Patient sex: F
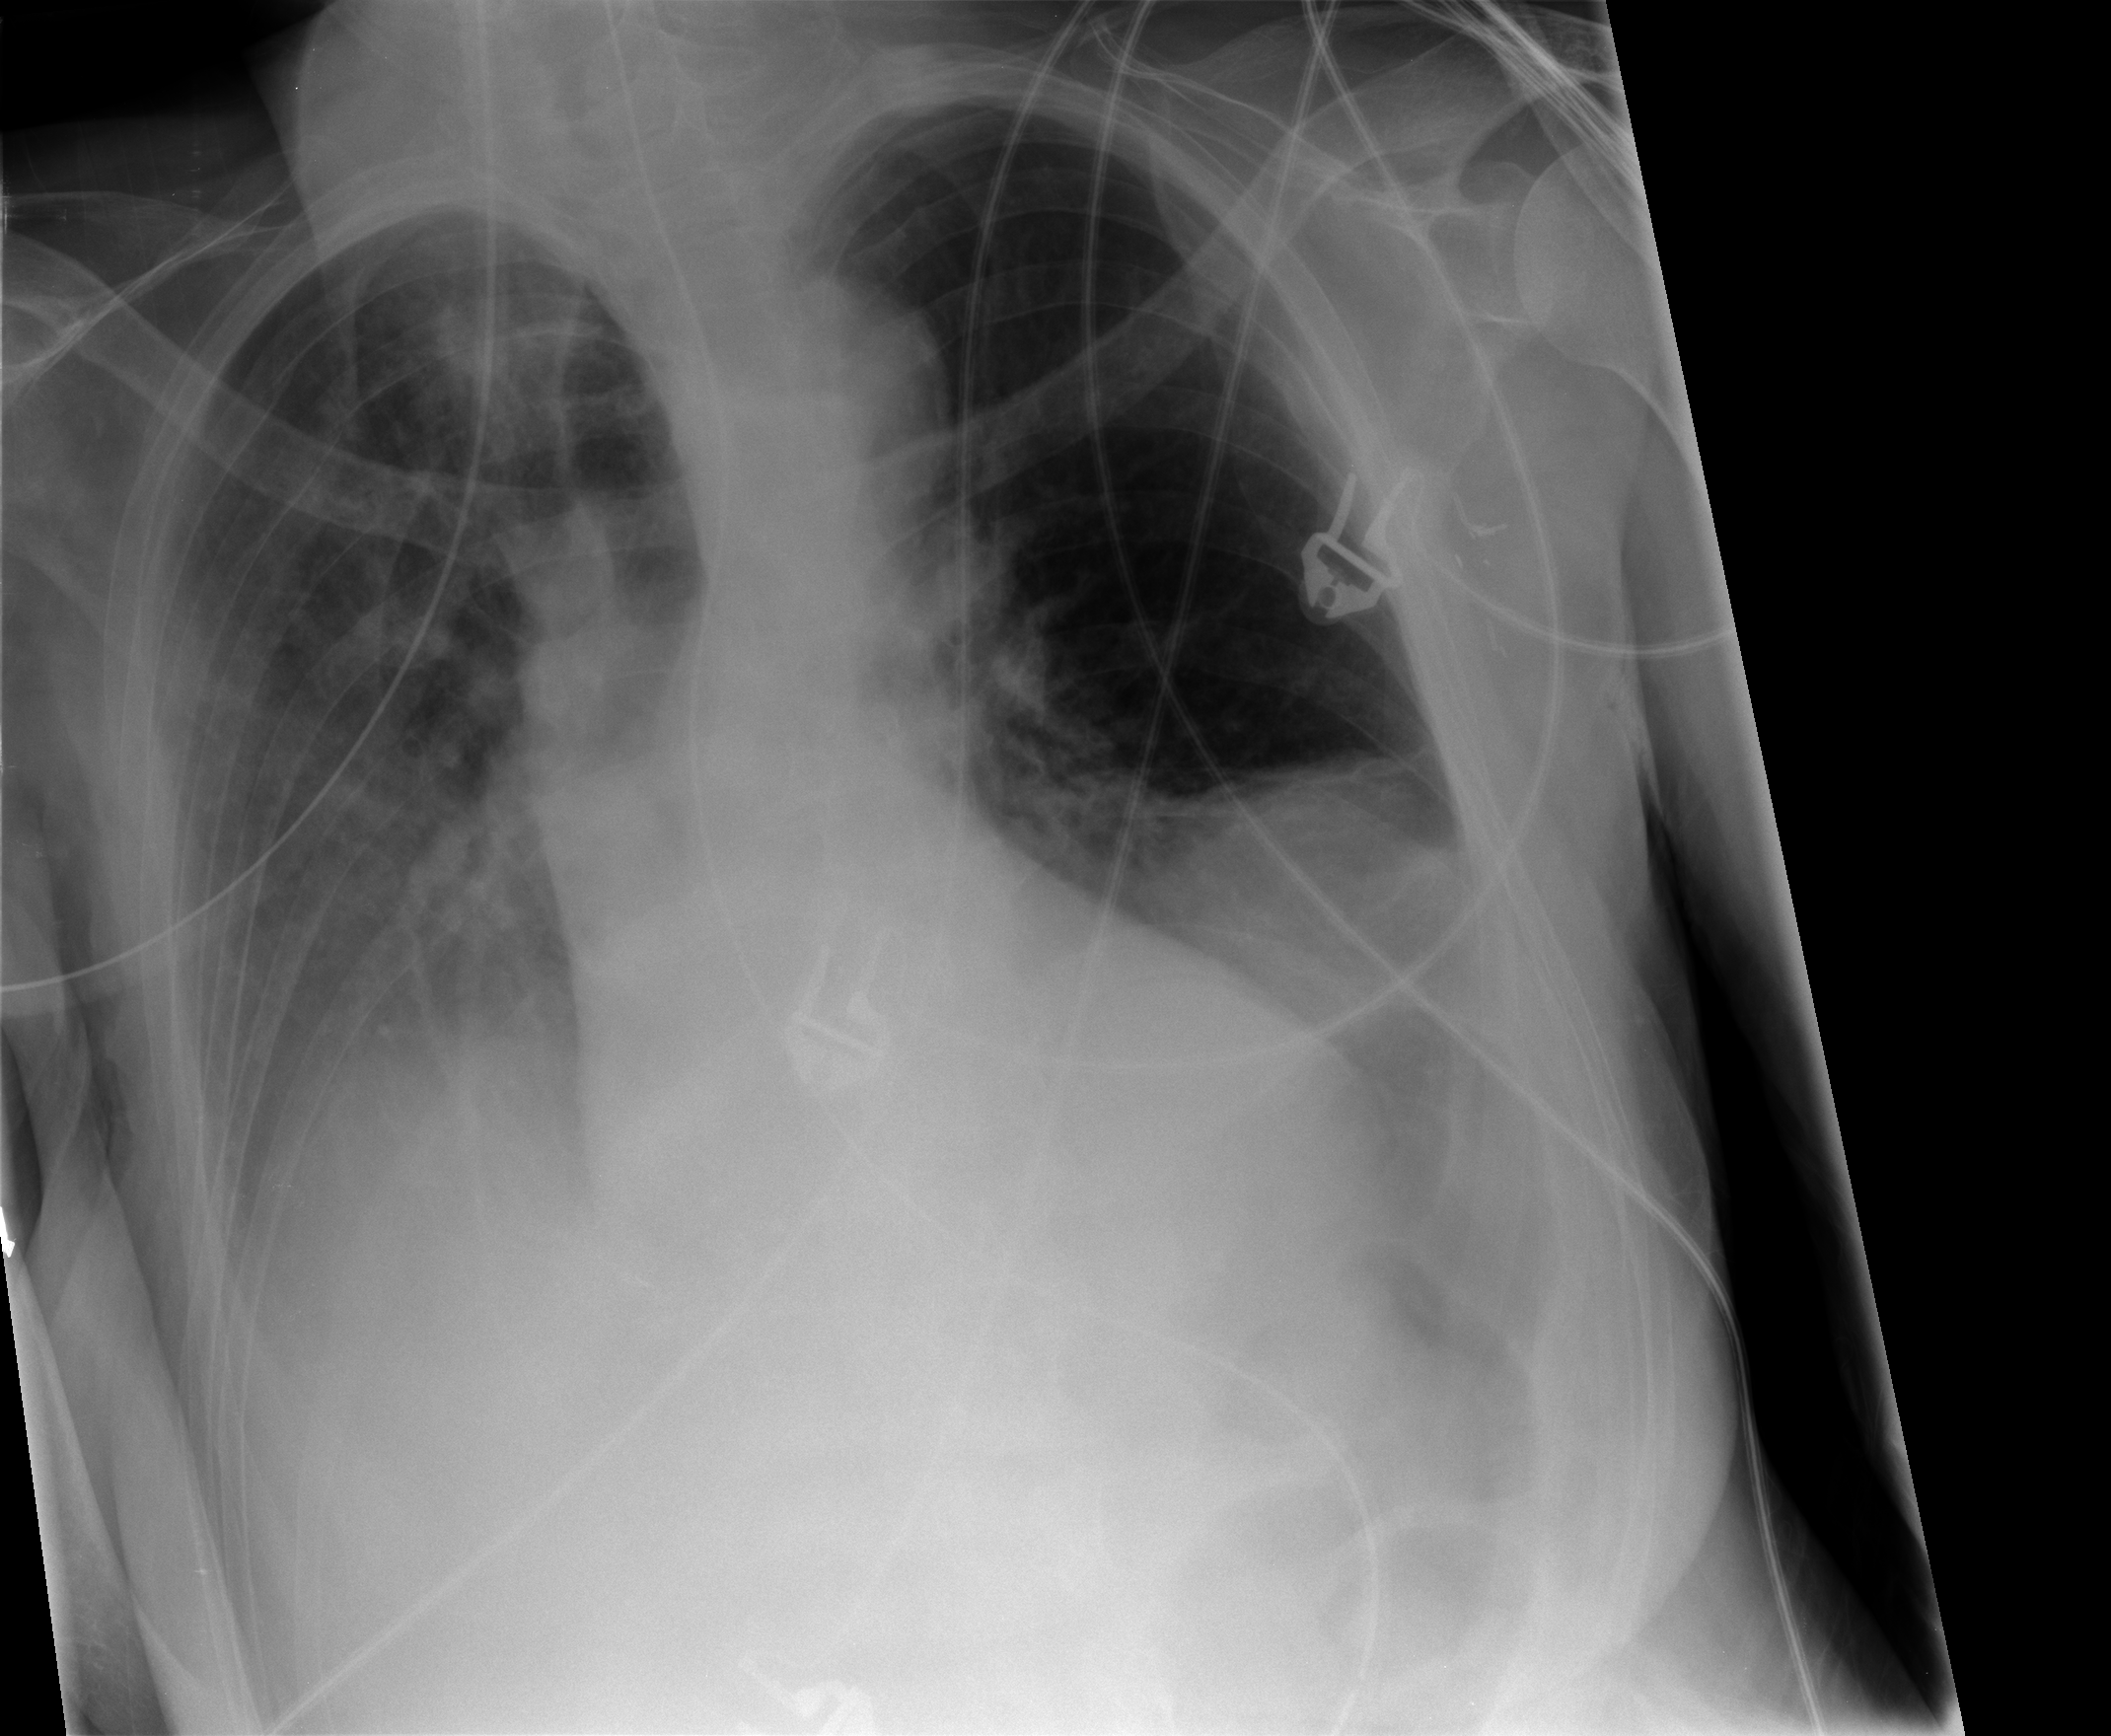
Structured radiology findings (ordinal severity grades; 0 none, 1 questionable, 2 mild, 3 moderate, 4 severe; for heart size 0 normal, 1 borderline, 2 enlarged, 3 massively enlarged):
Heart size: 0
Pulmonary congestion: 1
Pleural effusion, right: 2
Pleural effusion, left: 2
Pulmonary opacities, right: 0
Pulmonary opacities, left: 0
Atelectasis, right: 1
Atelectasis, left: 2